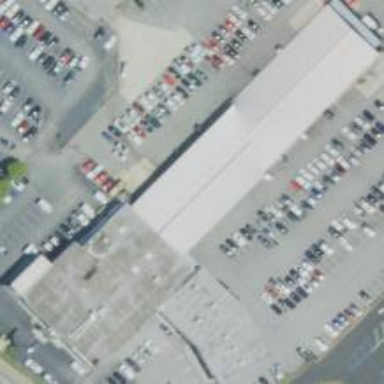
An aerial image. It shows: Commercial building housing car shop.